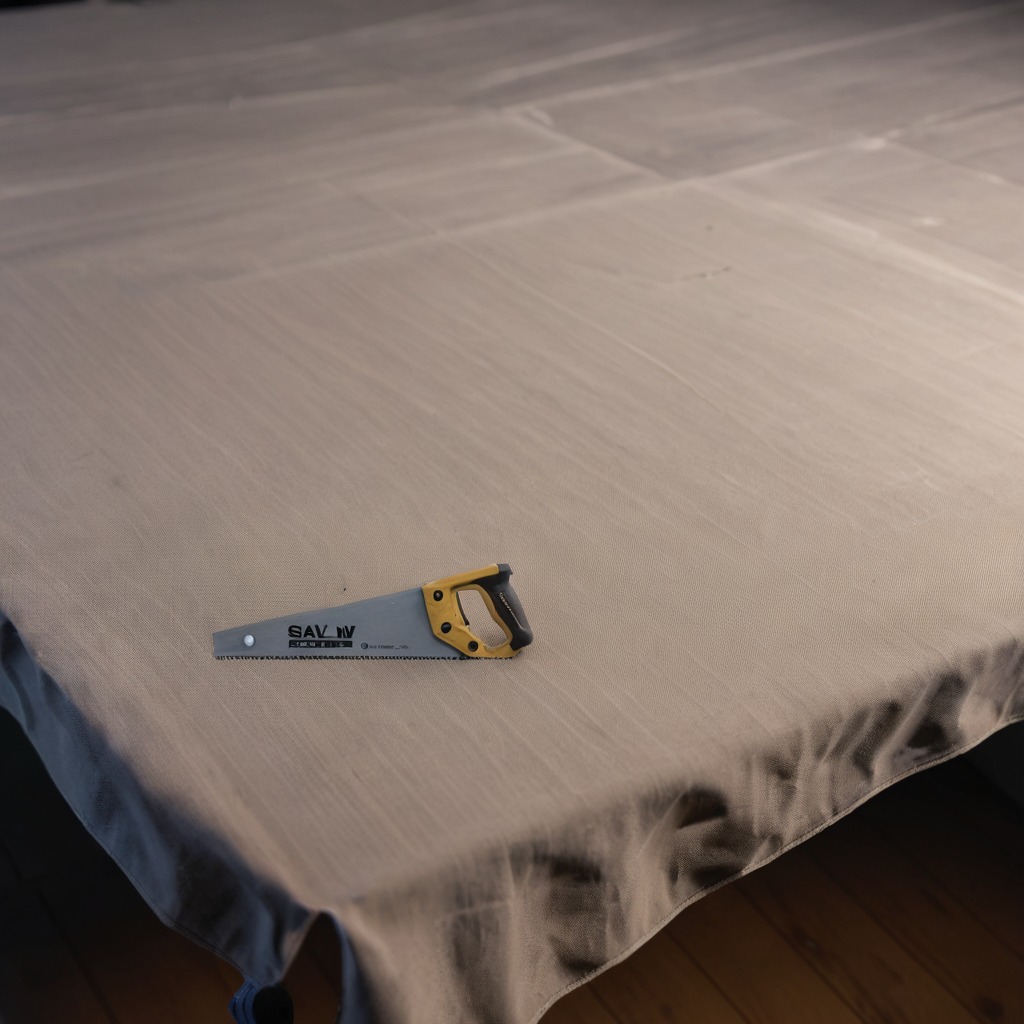
A metal saw is lying on the wooden table.